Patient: sex M, age 48
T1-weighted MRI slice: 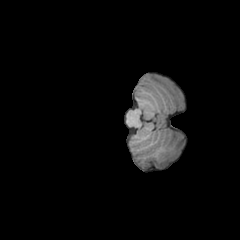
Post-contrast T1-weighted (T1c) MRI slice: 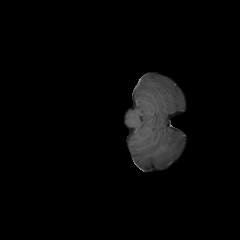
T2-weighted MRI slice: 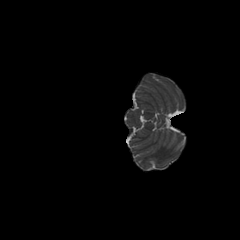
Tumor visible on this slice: no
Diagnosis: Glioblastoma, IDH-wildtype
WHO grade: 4